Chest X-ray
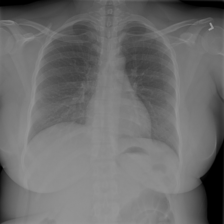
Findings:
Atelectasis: negative
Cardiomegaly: negative
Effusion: negative
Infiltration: negative
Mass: negative
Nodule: negative
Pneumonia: negative
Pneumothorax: negative
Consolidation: negative
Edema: negative
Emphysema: negative
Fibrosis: negative
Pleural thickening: negative
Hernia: negative